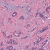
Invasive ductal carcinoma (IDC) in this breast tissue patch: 1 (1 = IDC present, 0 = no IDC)